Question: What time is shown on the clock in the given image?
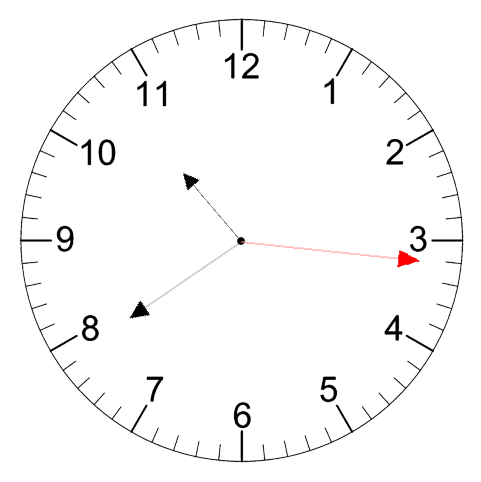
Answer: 10:39:16